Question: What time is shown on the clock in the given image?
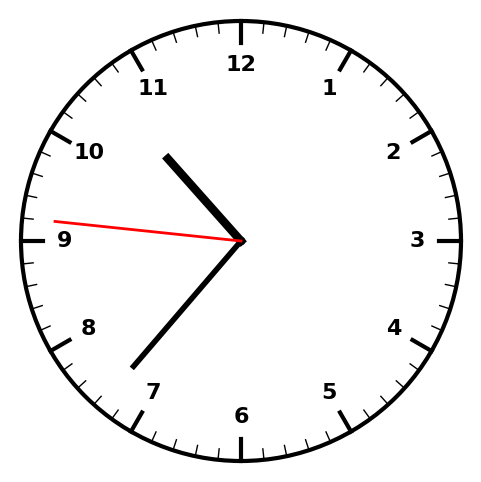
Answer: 10:36:46